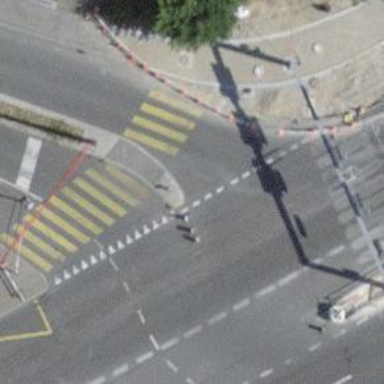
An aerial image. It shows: Kerb barrier.